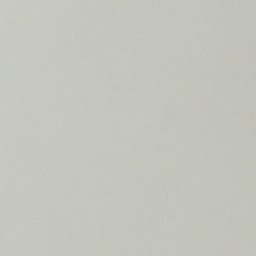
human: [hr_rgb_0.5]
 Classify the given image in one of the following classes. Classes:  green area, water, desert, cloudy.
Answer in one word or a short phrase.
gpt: cloudy